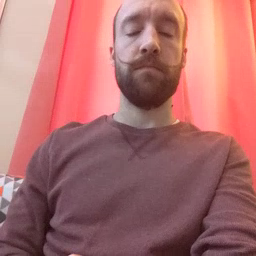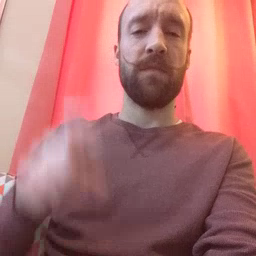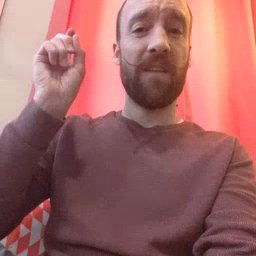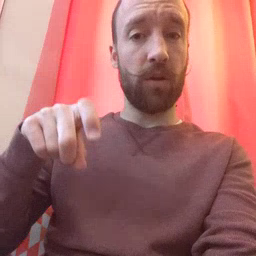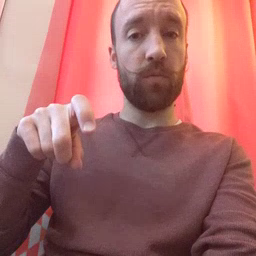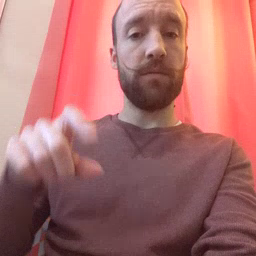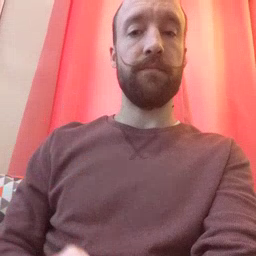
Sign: haveto